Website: walmart
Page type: address-validator
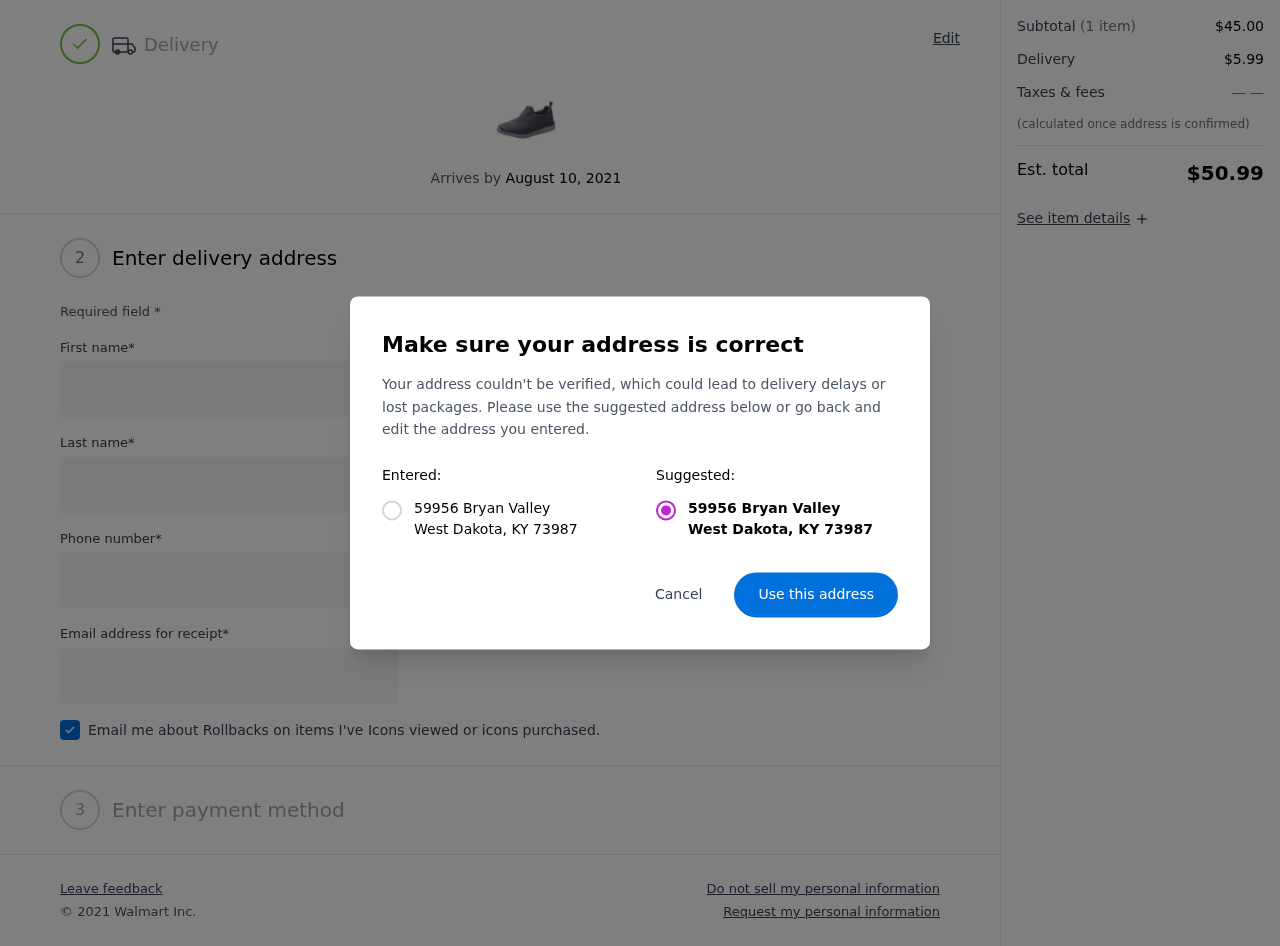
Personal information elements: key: PII_CITY
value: West Dakota
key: PII_POSTCODE
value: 73987
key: PII_STATE_ABBR
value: KY
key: PII_STREET
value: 59956 Bryan Valley
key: PII_FIRSTNAME
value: Hannah
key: PII_LASTNAME
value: Barnes
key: PII_STREET2
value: Apt. 279
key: PII_PHONE
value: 7778111488
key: PII_EMAIL
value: hannahbarnes@gmail.com
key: PII_POSTCODE_FULL
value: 73987
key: PII_POSTCODE_NUMERIC
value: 73987
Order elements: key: ORDER_DELIVERY_DATE
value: August 10, 2021
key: ORDER_SUBTOTAL
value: $45.00
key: ORDER_SHIPPING_COST
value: $5.99
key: ORDER_TOTAL
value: $50.99